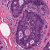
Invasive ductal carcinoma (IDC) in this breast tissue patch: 0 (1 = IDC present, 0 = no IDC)